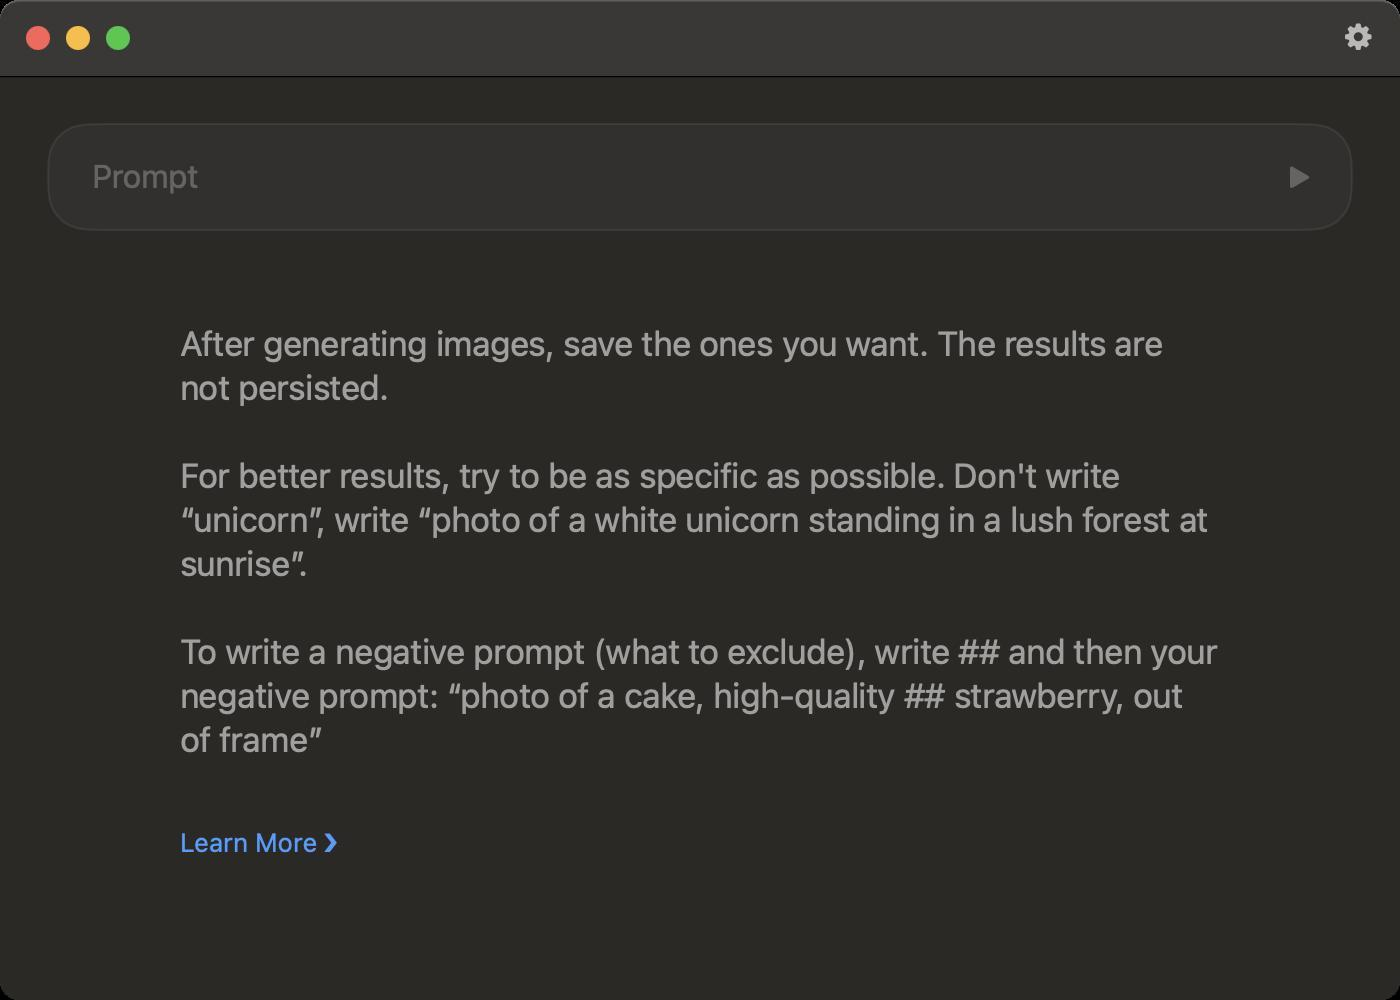
Accessibility tree:
{"name": "", "role": "AXWindow", "description": null, "role_description": "standard window", "value": null, "position": "514.00;285.00", "size": "700;500", "children": [{"name": null, "role": "AXGroup", "description": null, "role_description": "group", "value": null, "position": "0.00;0.00", "size": "700;500", "children": [{"name": null, "role": "AXTextField", "description": null, "role_description": "text field", "value": "", "position": "46.00;79.00", "size": "576;19", "children": []}, {"name": null, "role": "AXButton", "description": "Generate", "role_description": "button", "value": null, "position": "635.50;74.00", "size": "28;29", "children": []}, {"name": null, "role": "AXStaticText", "description": null, "role_description": "text", "value": "After generating images, save the ones you want. The results are not persisted.\n\nFor better results, try to be as specific as possible. Don't write “unicorn”, write “photo of a white unicorn standing in a lush forest at sunrise”.\n\nTo write a negative prompt (what to exclude), write ## and then your negative prompt: “photo of a cake, high-quality ## strawberry, out of frame”\n", "position": "90.00;162.00", "size": "520;240", "children": []}, {"name": null, "role": "AXLink", "description": "Learn More ❯", "role_description": "link", "value": null, "position": "90.00;413.00", "size": "79;16", "children": []}, {"name": null, "role": "AXScrollArea", "description": null, "role_description": "scroll area", "value": null, "position": "0.00;130.00", "size": "700;371", "children": [{"name": null, "role": "AXOpaqueProviderGroup", "description": null, "role_description": "collection", "value": null, "position": "inf;inf", "size": "0;0", "children": []}]}]}, {"name": null, "role": "AXToolbar", "description": null, "role_description": "toolbar", "value": null, "position": "0.00;0.00", "size": "700;38", "children": [{"name": null, "role": "AXButton", "description": "Quick Settings", "role_description": "button", "value": null, "position": "662.00;0.00", "size": "34;38", "children": [{"name": null, "role": "AXButton", "description": "Quick Settings", "role_description": "button", "value": null, "position": "671.50;8.75", "size": "16;16", "children": []}]}]}, {"name": null, "role": "AXButton", "description": null, "role_description": "close button", "value": null, "position": "12.00;11.00", "size": "14;16", "children": []}, {"name": null, "role": "AXButton", "description": null, "role_description": "full screen button", "value": null, "position": "52.00;11.00", "size": "14;16", "children": [{"name": null, "role": "AXGroup", "description": null, "role_description": "group", "value": null, "position": "52.00;11.00", "size": "14;16", "children": []}]}, {"name": null, "role": "AXButton", "description": null, "role_description": "minimize button", "value": null, "position": "32.00;11.00", "size": "14;16", "children": []}, {"name": null, "role": "AXStaticText", "description": null, "role_description": "text", "value": "", "position": "76.00;0.00", "size": "586;38", "children": []}]}